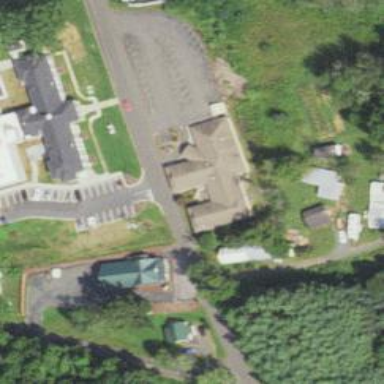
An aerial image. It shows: Healthcare clinic is depicted in the image.